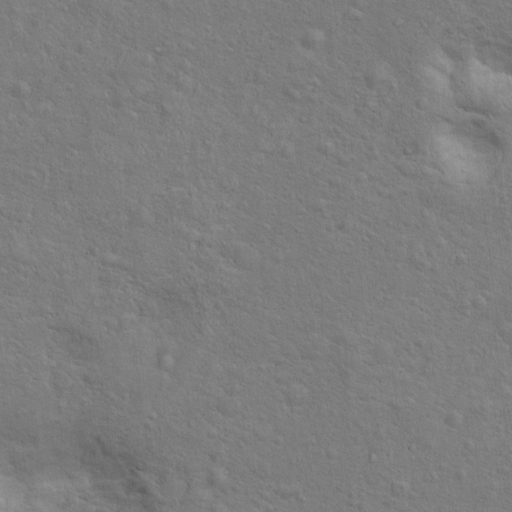
Objects detected: cone, cone, cone